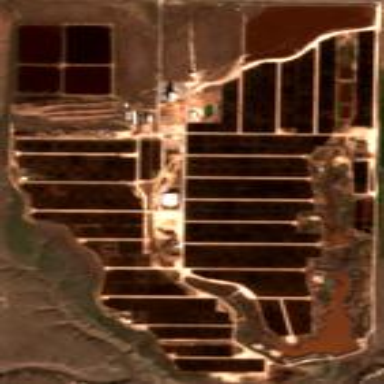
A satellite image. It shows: Feedlot in farmyard.